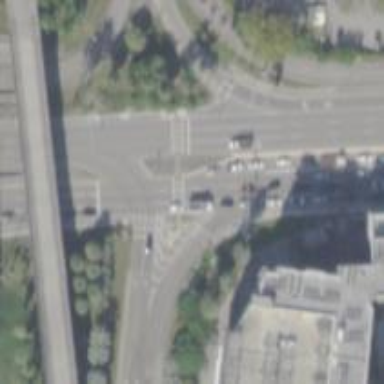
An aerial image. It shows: Primary highway with asphalt surface and separate sidewalk.